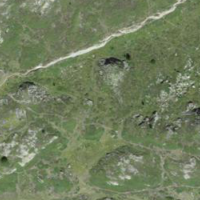
EUNIS habitat code: 26
Species observed at this site:
Kalmia procumbens
Sempervivum montanum